Aerial crown-view tile of a tropical tree (Barro Colorado Island, Panama), acquired 20250414:
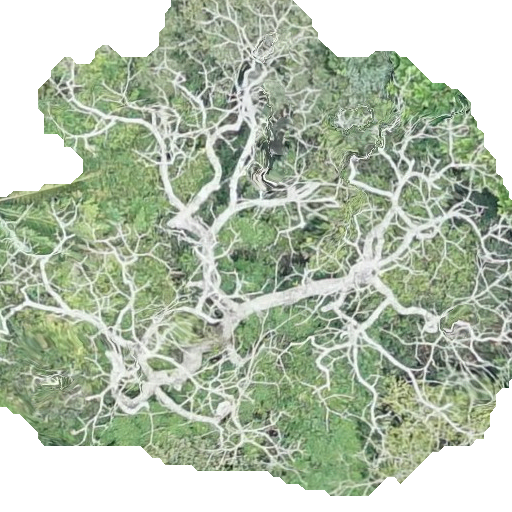
Species: Ceiba pentandra
GBIF accepted scientific name: Ceiba pentandra
Crown area: 309.346 m²